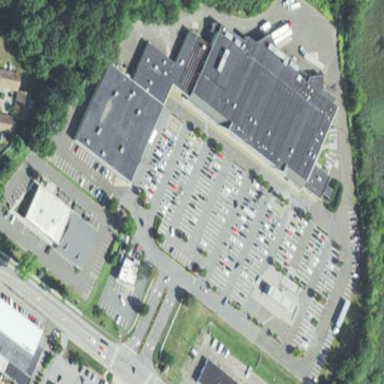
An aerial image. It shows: Retail area.